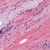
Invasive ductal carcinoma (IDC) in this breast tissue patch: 1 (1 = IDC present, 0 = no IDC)